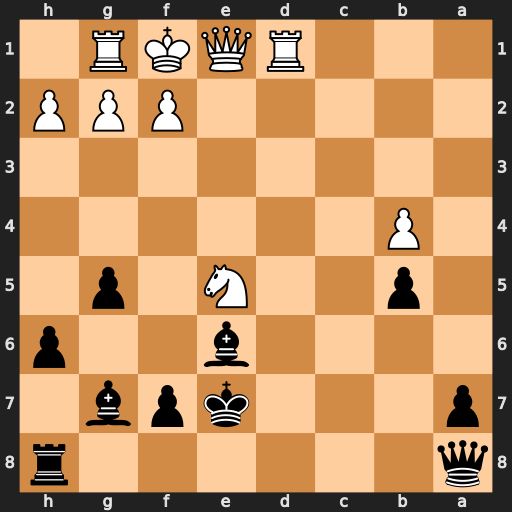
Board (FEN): q6r/p3kpb1/4b2p/1p2N1p1/1P6/8/5PPP/3RQKR1
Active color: b
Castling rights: -
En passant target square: -
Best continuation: Re8